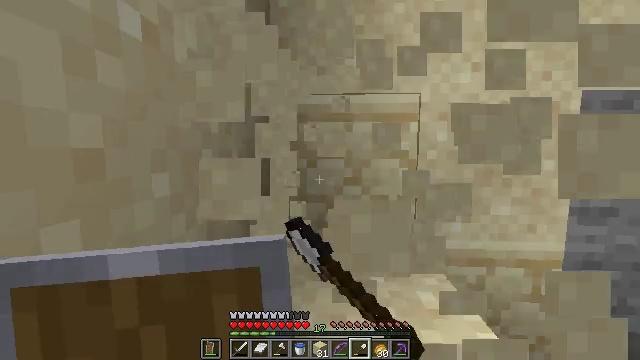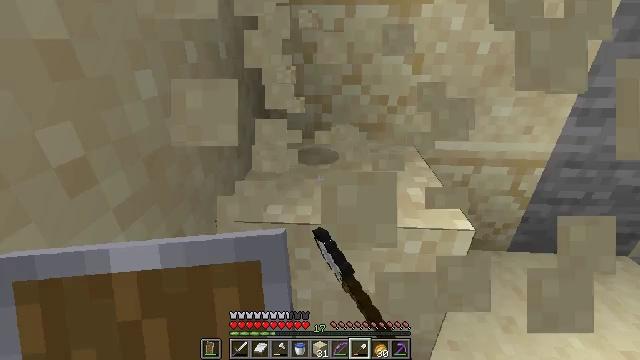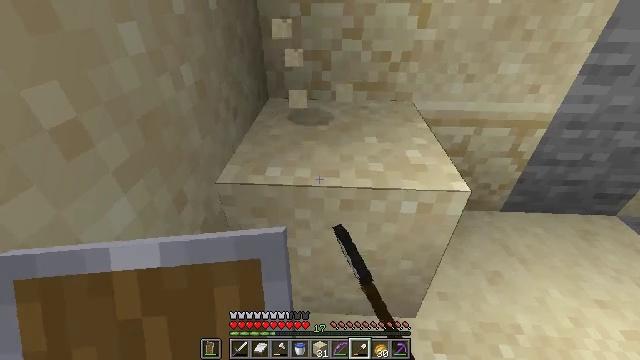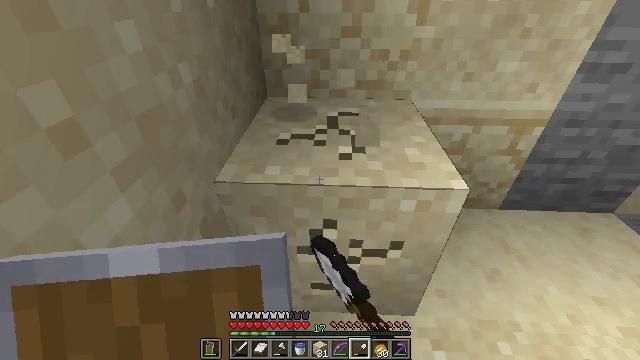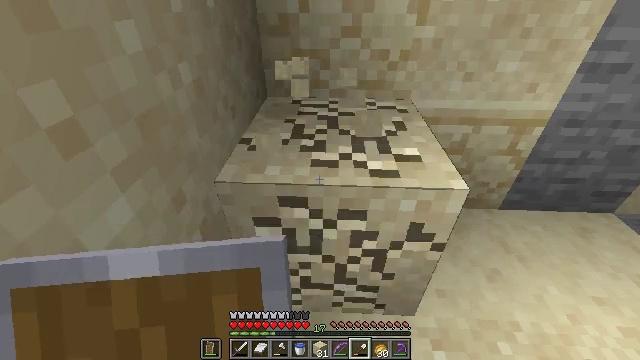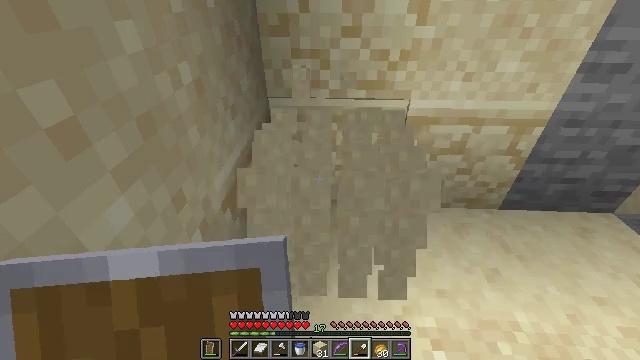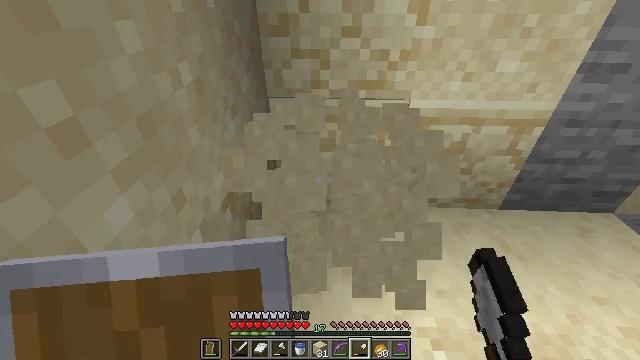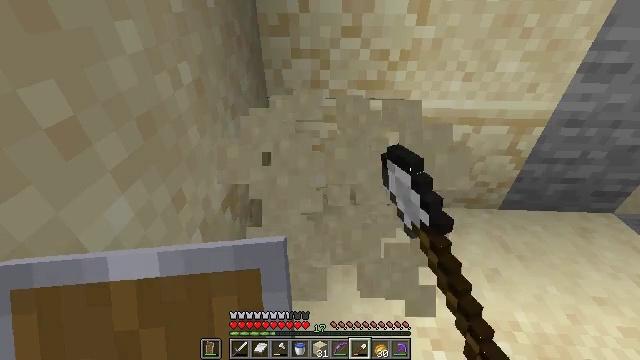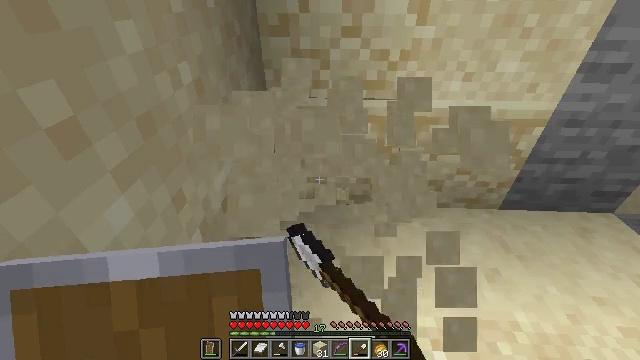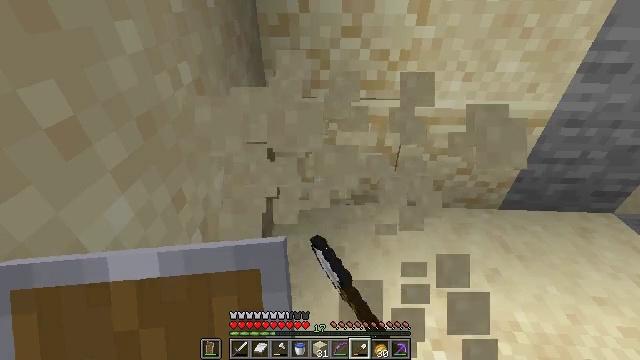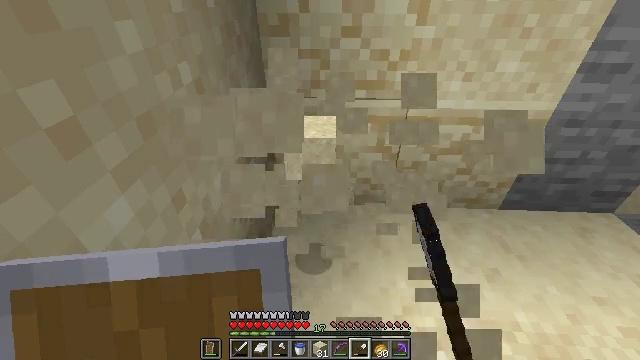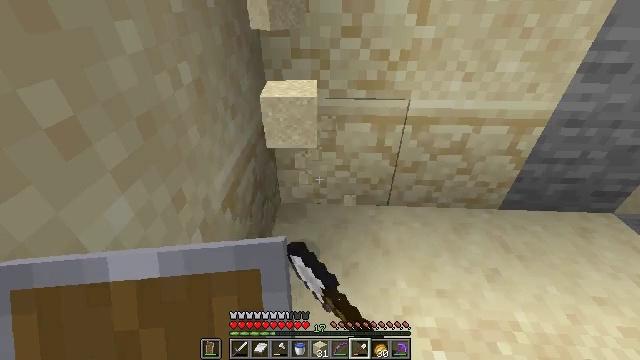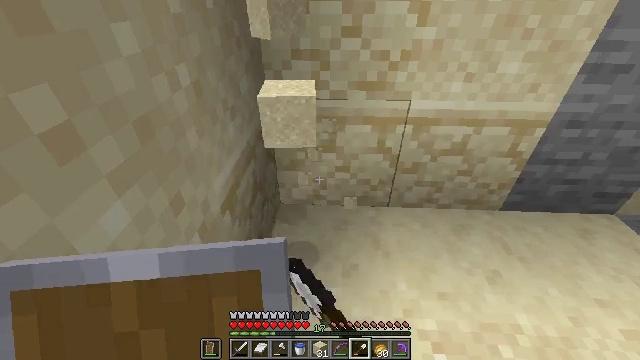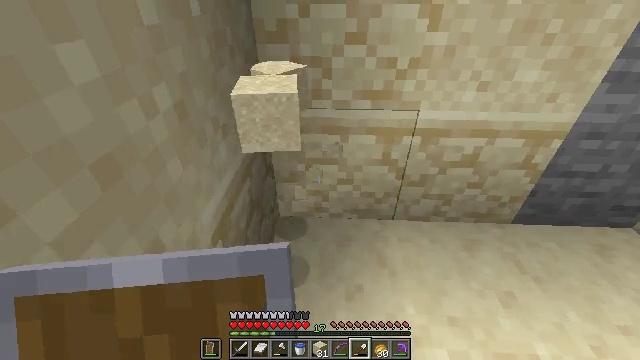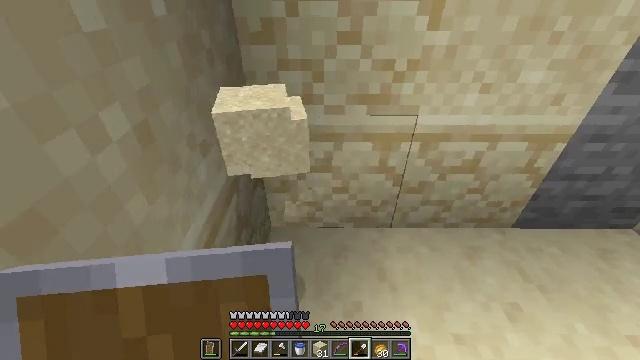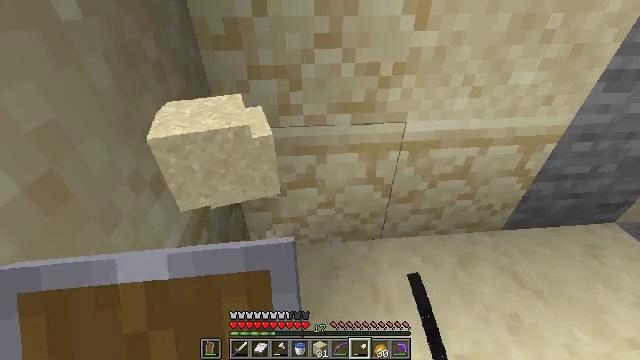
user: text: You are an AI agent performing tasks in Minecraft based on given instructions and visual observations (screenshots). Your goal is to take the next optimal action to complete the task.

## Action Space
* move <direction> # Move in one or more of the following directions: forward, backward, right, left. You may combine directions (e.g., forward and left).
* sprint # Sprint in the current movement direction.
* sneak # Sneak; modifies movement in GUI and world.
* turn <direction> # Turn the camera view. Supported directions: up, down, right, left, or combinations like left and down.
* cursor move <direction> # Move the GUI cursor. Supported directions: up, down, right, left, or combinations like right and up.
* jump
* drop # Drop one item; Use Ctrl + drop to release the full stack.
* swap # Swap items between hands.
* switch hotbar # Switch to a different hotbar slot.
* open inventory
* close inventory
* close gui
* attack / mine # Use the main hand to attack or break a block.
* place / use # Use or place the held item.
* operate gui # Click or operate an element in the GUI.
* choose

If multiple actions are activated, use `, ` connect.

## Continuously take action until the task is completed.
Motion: motion action
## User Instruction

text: Gather sand from the desert.
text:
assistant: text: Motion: turn down, attack / mine
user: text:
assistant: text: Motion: turn down, attack / mine
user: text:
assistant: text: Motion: attack / mine
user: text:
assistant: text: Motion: attack / mine
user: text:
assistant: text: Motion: attack / mine
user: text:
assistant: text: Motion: attack / mine
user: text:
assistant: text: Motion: attack / mine
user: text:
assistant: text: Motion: attack / mine
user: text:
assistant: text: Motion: attack / mine
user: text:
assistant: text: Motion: attack / mine
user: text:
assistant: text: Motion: no_op
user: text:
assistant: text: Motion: move forward
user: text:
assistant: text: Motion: move forward
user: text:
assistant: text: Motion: move forward, turn right
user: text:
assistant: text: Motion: move forward, turn right
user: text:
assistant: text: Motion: move forward, turn right and up
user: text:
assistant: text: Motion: move forward, turn right and up
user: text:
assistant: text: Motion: turn up
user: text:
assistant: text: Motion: no_op
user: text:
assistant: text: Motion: turn left and down
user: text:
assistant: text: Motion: turn right and down
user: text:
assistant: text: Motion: turn right and up
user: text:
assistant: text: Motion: turn right and up
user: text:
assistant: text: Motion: turn right and up
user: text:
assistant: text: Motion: no_op
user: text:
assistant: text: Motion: attack / mine
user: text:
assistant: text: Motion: attack / mine
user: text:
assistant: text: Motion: attack / mine
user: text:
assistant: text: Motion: attack / mine
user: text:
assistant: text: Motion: attack / mine